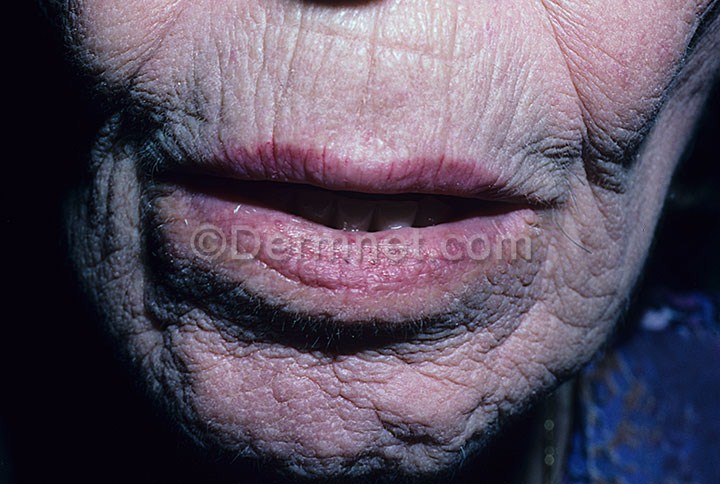
Disease: Lupus and other Connective Tissue diseases